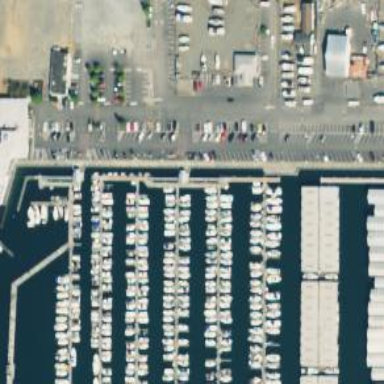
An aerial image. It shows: Man-made pier.